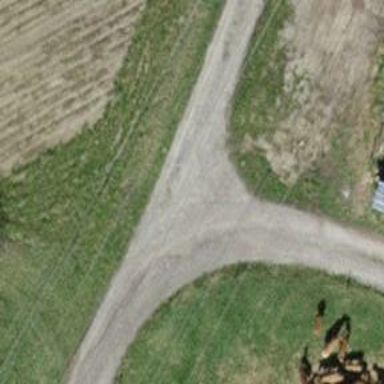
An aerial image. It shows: Pebblestone track with grade2 tracktype.